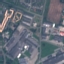
Land use / land cover: Industrial